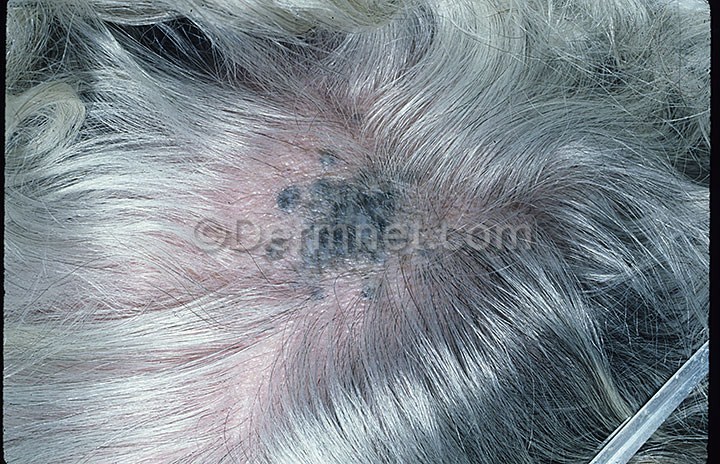
Disease: Melanoma Skin Cancer Nevi and Moles